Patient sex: M
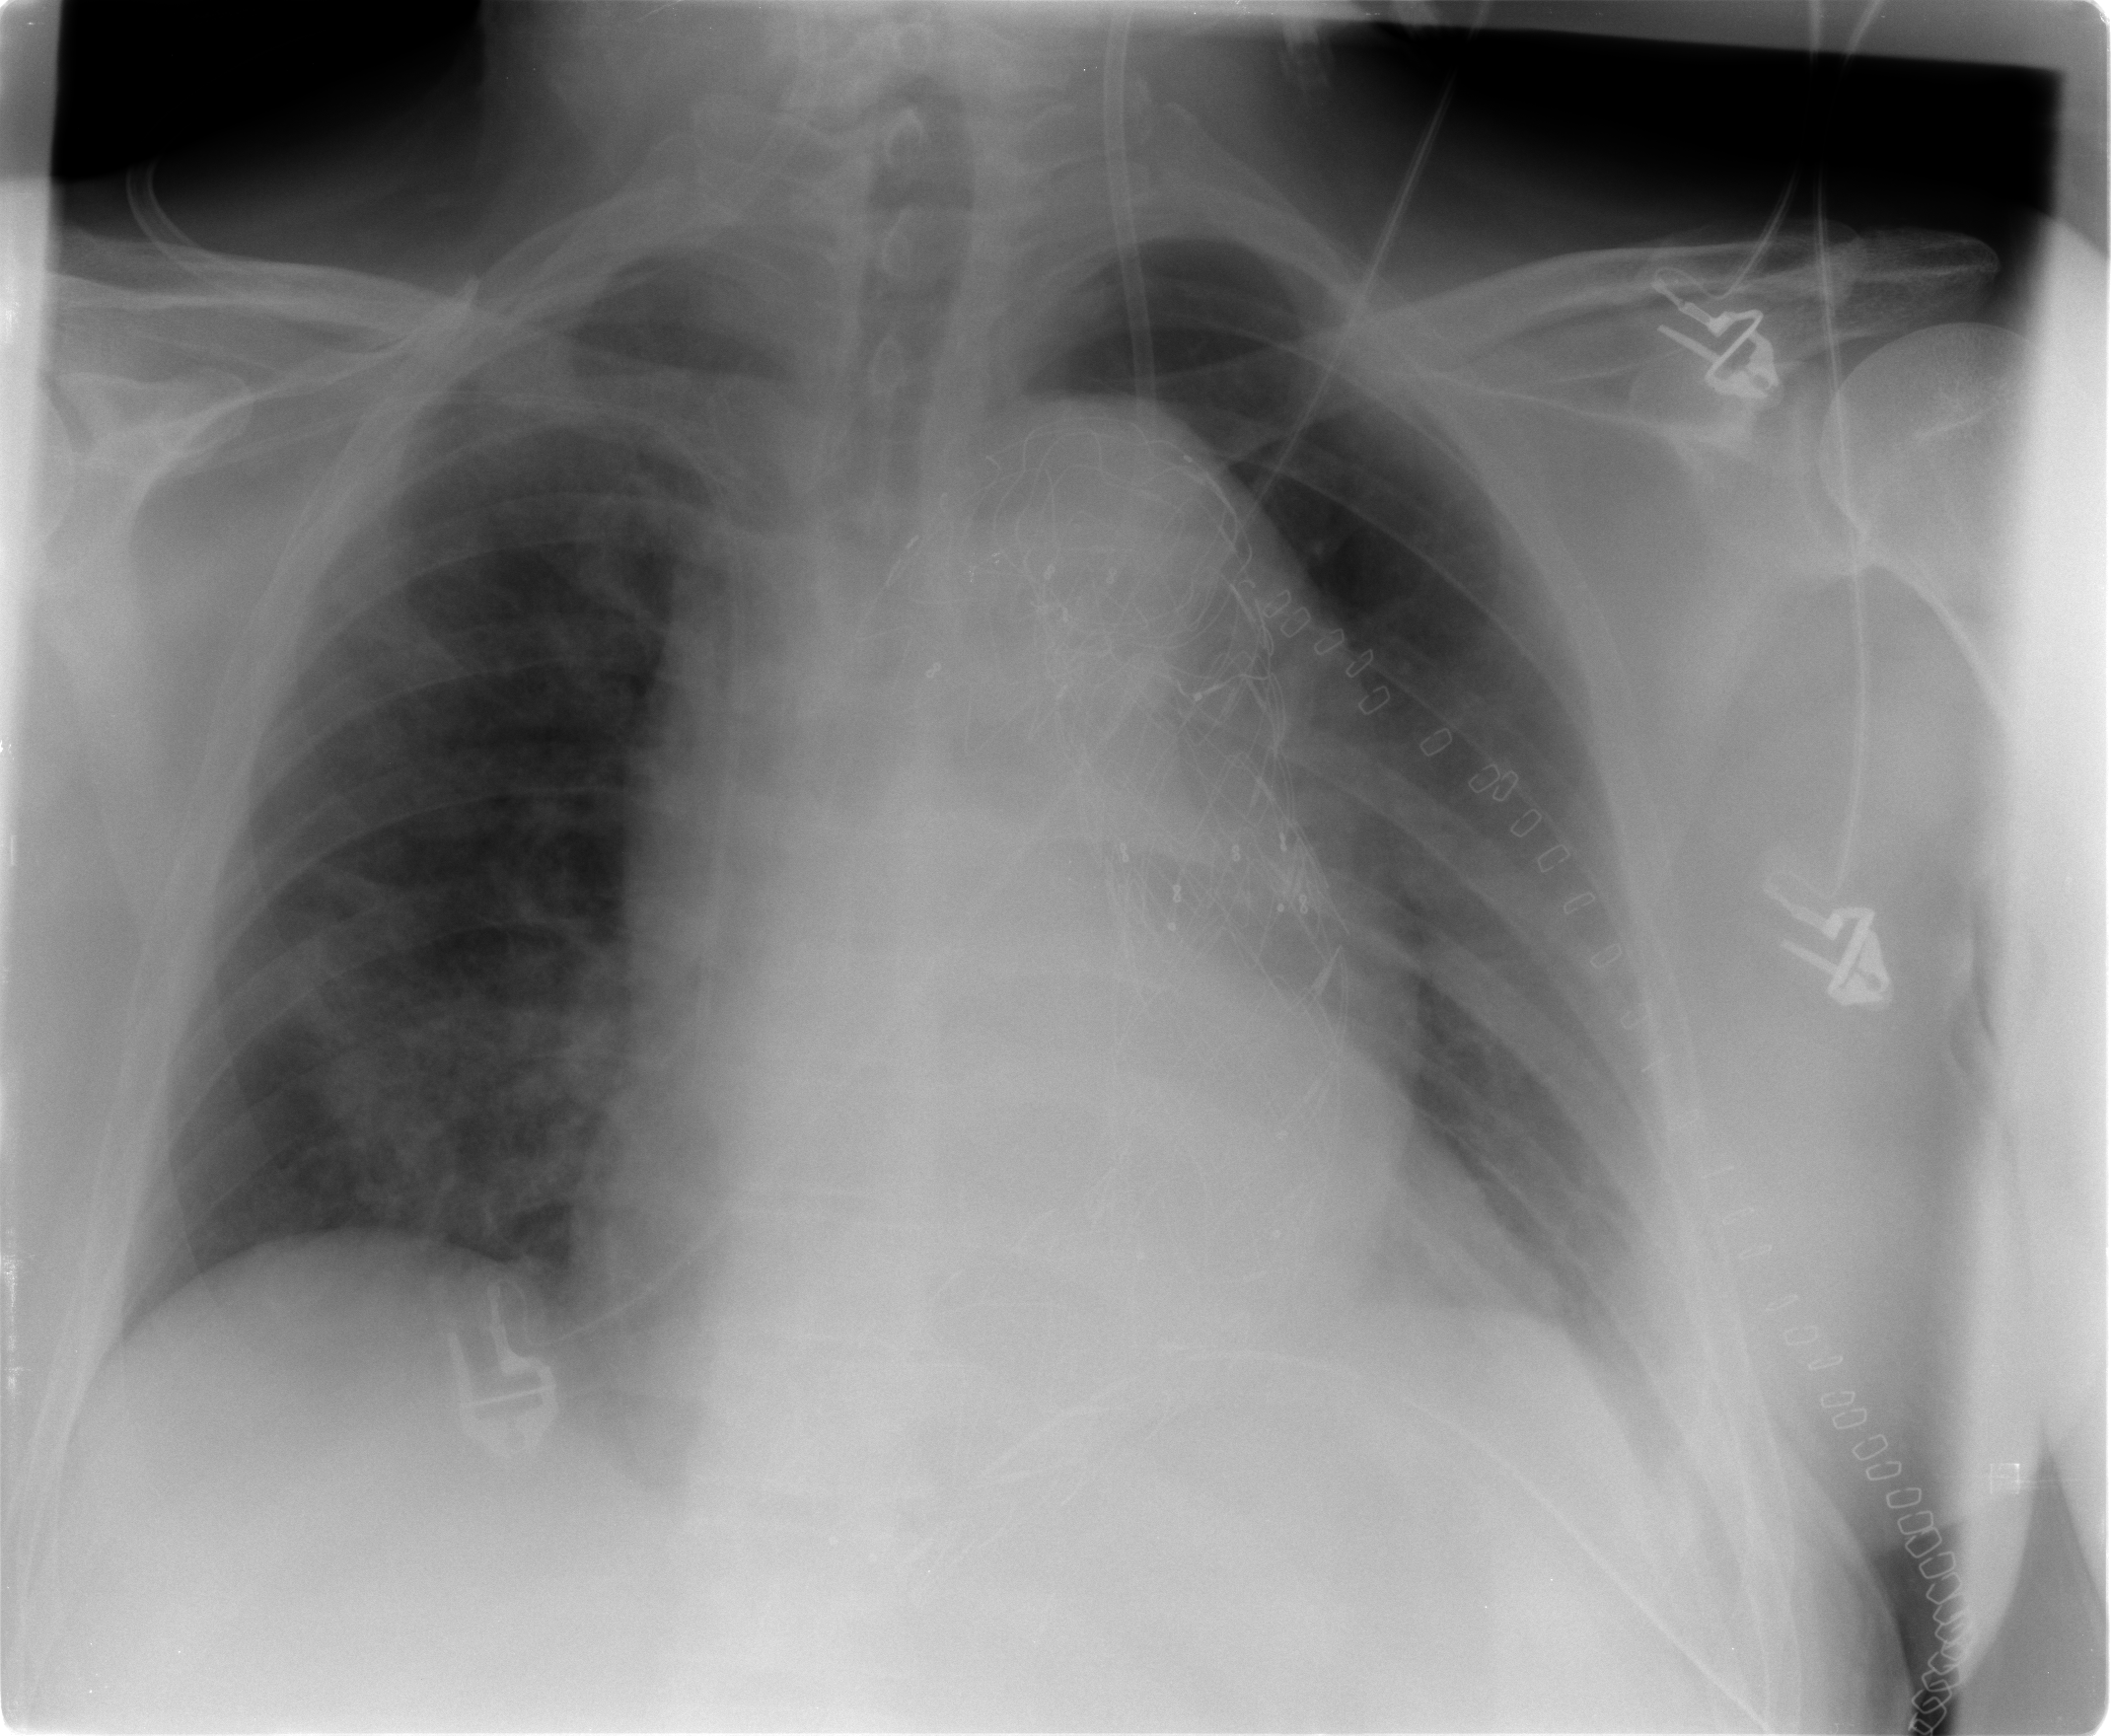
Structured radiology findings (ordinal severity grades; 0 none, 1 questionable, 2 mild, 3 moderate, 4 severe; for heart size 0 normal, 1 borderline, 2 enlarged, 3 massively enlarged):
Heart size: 2
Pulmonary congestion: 2
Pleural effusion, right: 0
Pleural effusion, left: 2
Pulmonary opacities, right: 2
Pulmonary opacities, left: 2
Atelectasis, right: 2
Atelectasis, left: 2